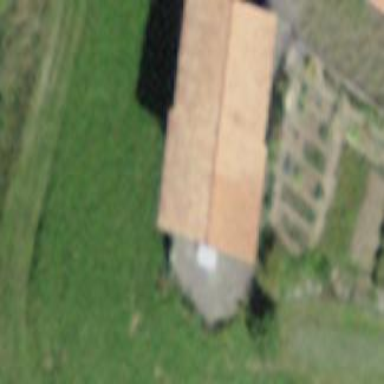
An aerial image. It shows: Shed.